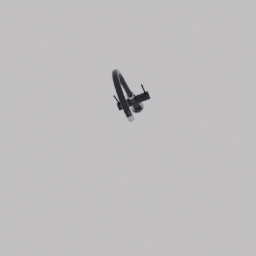
Label: appliances